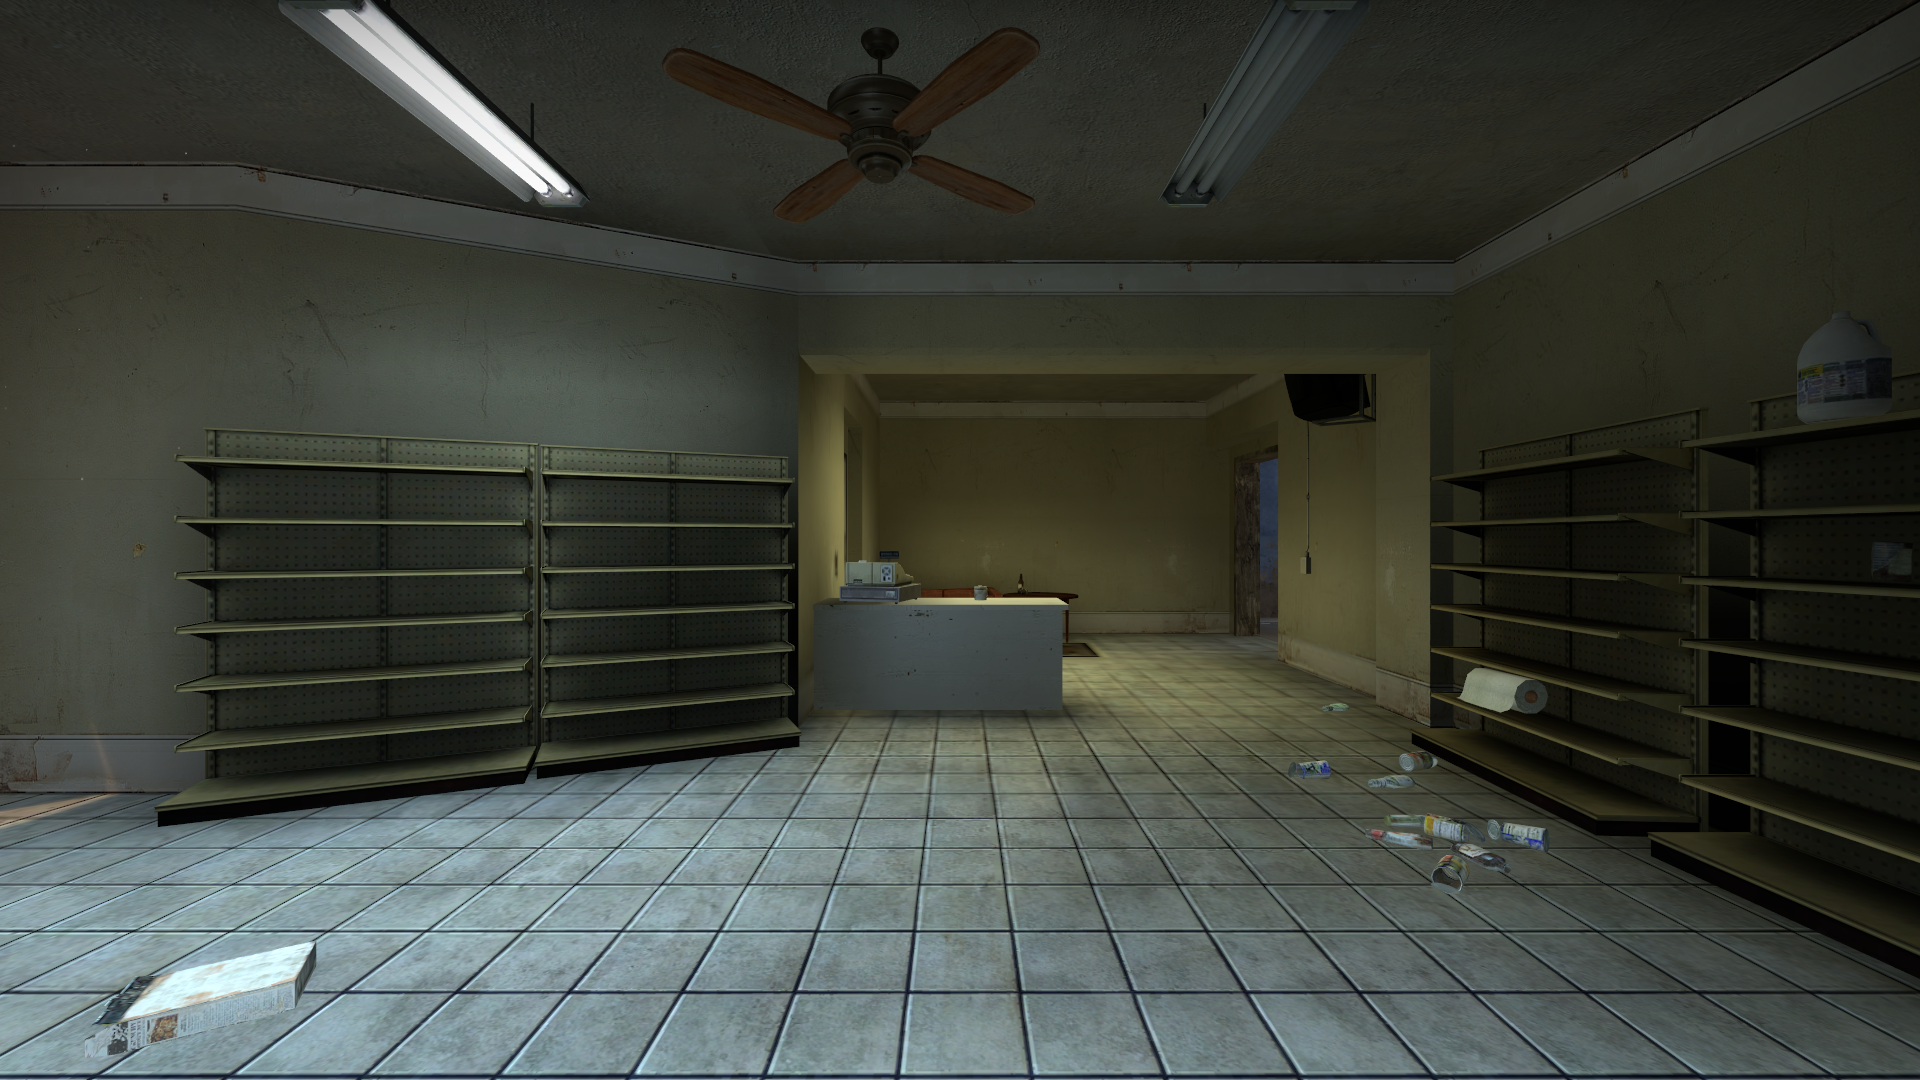
Map: de_mirage